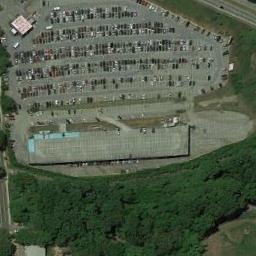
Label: parking_lot